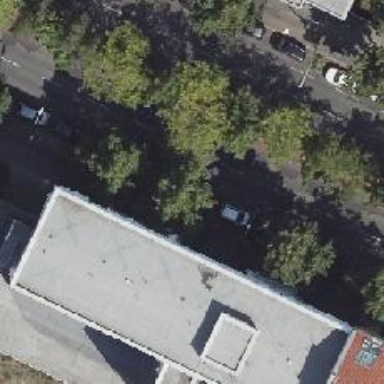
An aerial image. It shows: Parking lane with asphalt surface.